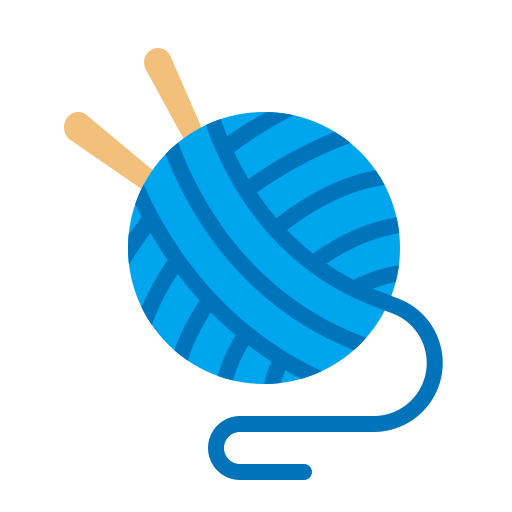
yarn flat